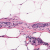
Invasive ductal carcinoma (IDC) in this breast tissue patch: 0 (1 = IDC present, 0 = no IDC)